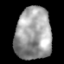
Tissue: lung
Cell type: Epithelial cells
Senescence score: 0.1805
Nuclear area (px): 1852
Mean DAPI intensity: 158.359